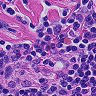
Metastatic tissue present: no